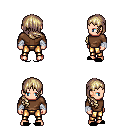
a pixel art fantasy rpg character, male body template, human, light skin, brown long-sleeve shirt, gold greaves, white blonde right-swept hairstyle, white cloth bandages, black slippers, four views (front, back, left, right), 2x2 character sprite sheet, small pixel art, hard edges, no anti-aliasing